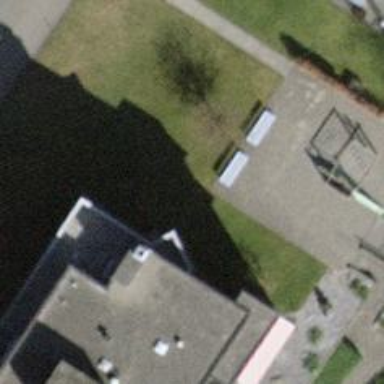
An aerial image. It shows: Bench.